Question:
I have a plist file like this, and now i want to edit the row.
For example, i want to edit row "ZFILMSEAT" in Item 1.
Please somebody suggest me how to update data in plist file.
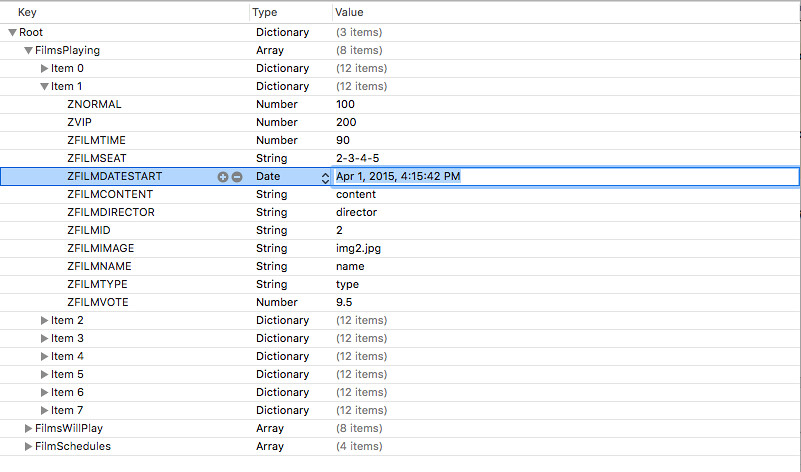
Answer: First of all, When you retrieve the '.plist' file, store it as 'NSMutableDictionary'.
'''
NSString *filePath = [[NSBundle mainBundle] pathForResource:@"your plist name" ofType:@"plist"];
NSMutableDictionary *dict = [[NSMutableDictionary alloc] initWithContentsOfFile:filePath];
NSMutableArray *filmsPlaying = [[NSMutableArray alloc] iniWithArray:[dict objectForKey:@"FilmsPlaying"]];
NSMutableDictionary *filmToEdit = [filmsPlaying objectAtIndex:1];// IRL run a loop to get your desired film
NSString *newSeats = @"1-2-9";
[filmToEdit setObject:newSeats forKey:@"ZFILMSEAT"];
[filmsPlaying replaceObjectAtIndex:1 withObject:filmsToEdit];
[dict setObject:filmsPlaying forKey:@"FilmsPlaying"];
'''
Here you have the film you want to edit. After you have made your edition to that dictionary, you need to write it back to App's document dir. ( You CANNOT save it back to your main bundle but you can write it to Documents instead).
'''
NSString *pathForPlist = [NSSearchPathForDirectoriesInDomains(NSDocumentDirectory, NSUserDomainMask, YES) lastObject];
pathForPlist = [savingPath stringByAppendingPathComponent:@"your plist name.plist"];
[dict writeToFile:savingPath automically:YES];
'''
To edit it in the main bundle without any programming, you can simply open it in any text editor or xcode itself and make your edition. Nothing techie about that.